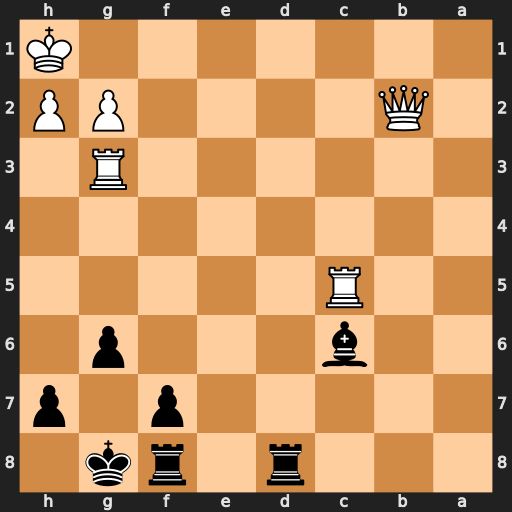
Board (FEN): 3r1rk1/5p1p/2b3p1/2R5/8/6R1/1Q4PP/7K
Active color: b
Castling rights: -
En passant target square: -
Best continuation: Rd1#